Current action and preconditions to check: path_clear

Your task: For each precondition in the list above, predict whether it will hold at this action.

Consider the current scene as observed from the mobile robot's camera, and analyze the predicted future states of all dynamic agents (e.g., people, animals, vehicles, or any moving entities) within the NEXT SECOND.

IMPORTANT: Only answer "very likely" if you are absolutely certain—based on strong, clear evidence—that a dynamic agent will violate the precondition in the predicted future state. Do NOT answer "very likely" for unlikely, ambiguous, or low-probability risks.

Ask yourself for each precondition: Is there a high probability, with clear and convincing evidence, that the predicted future states of any dynamic agent will interfere with the predicted future state of the currently executing action within the NEXT SECOND, causing that precondition to fail?

Assess the risk level based on these predictions. Use "likely" or "very likely" if motions create a clear risk of interference.

Use "neutral" or "improbable" if agents are nearby but their predicted paths are clearly diverging or non-conflicting.

Failure Risk Categories: "very improbable", "improbable", "neutral", "likely", "very likely"

Answer Format: Output ONLY the probability_of_failure value from these categories: "very improbable", "improbable", "neutral", "likely", "very likely"

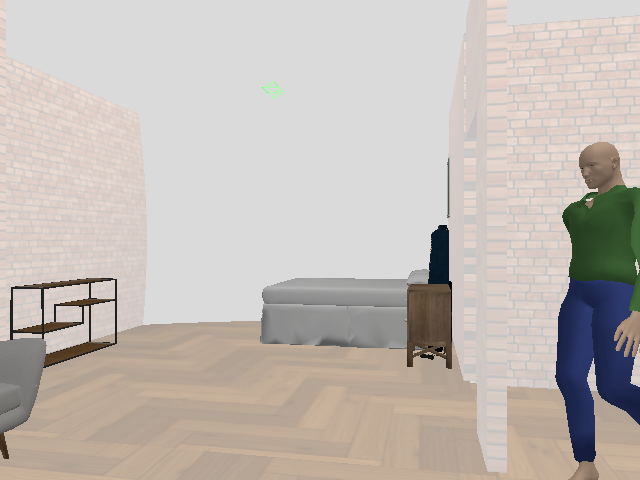

Answer: neutral